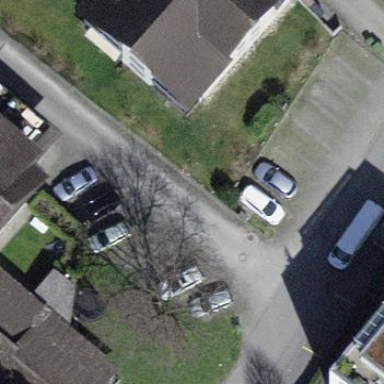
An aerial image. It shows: Parking area with surface.